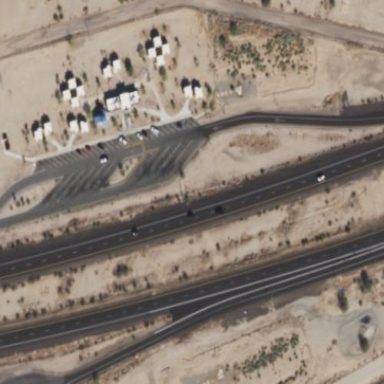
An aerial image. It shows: Rest area on the road.